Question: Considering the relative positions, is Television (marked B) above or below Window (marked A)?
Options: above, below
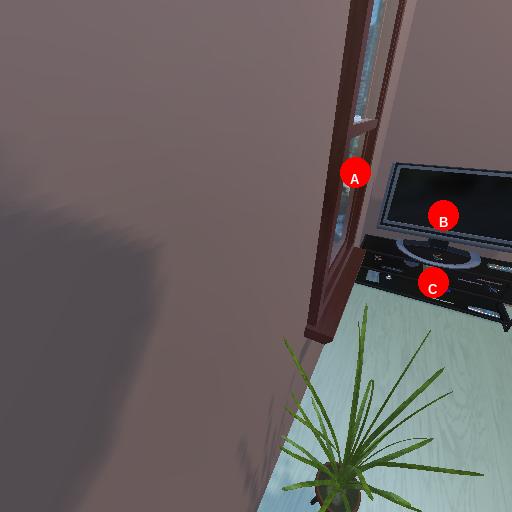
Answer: above